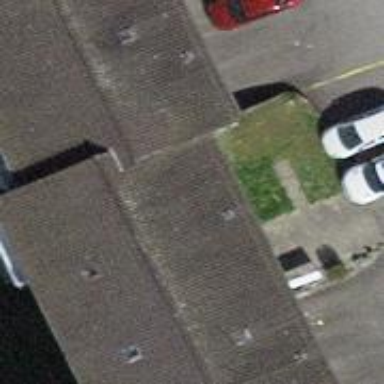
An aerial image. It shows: Building with tile roof.